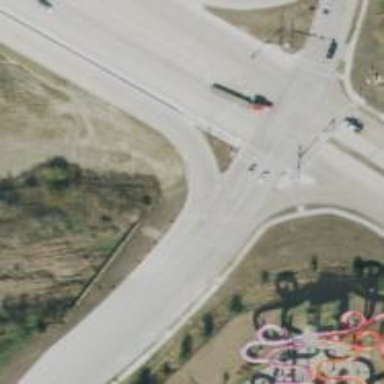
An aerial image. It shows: Secondary road with frontage road.